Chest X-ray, AP view. Patient: 56 years old, sex M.
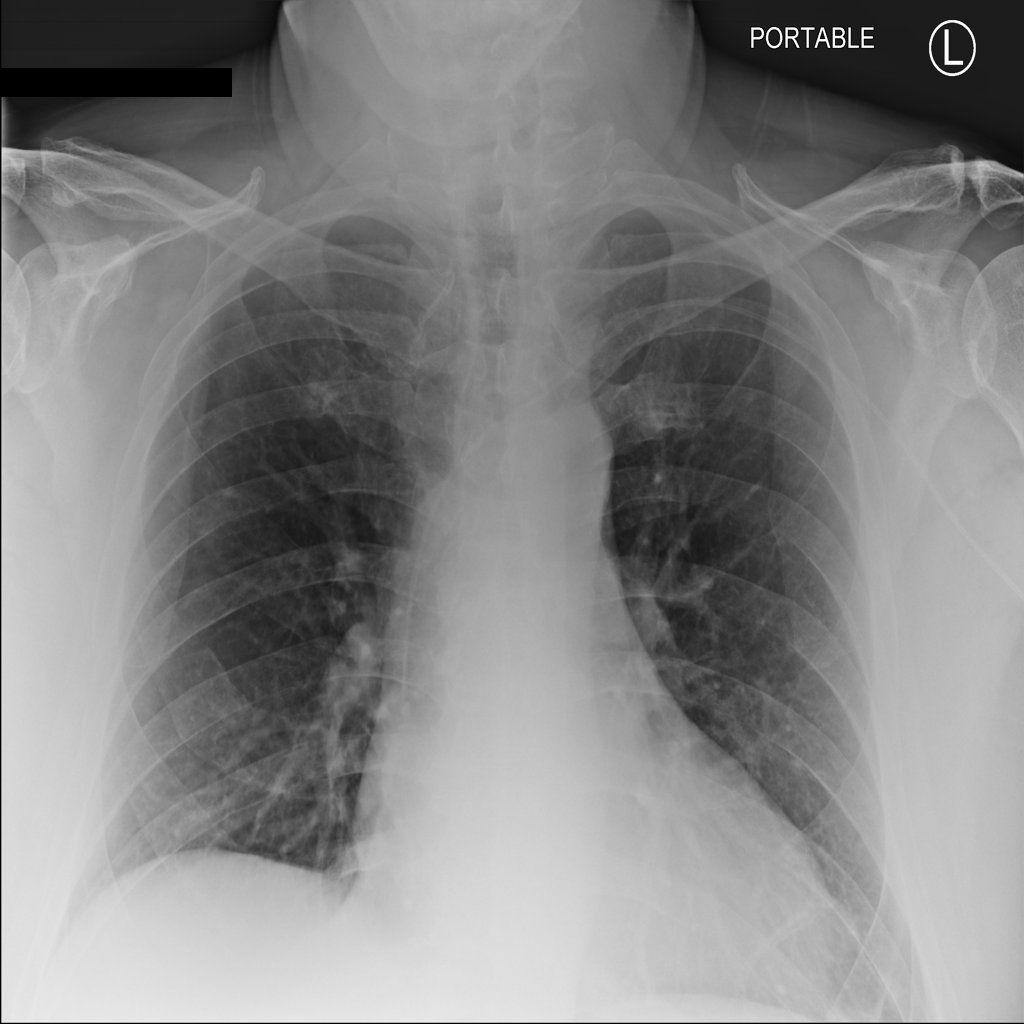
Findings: No Finding